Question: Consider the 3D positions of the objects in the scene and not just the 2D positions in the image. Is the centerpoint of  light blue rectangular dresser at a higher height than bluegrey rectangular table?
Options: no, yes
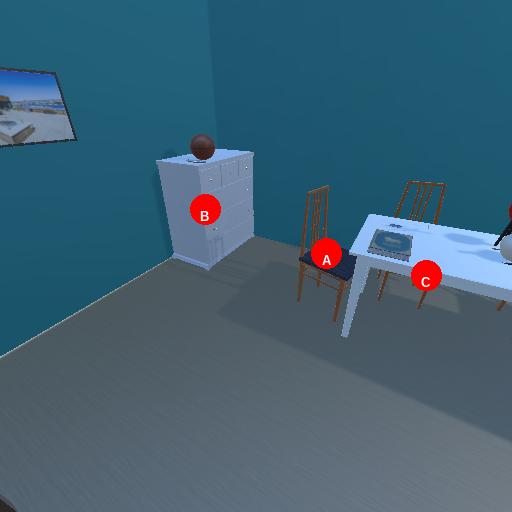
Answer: no